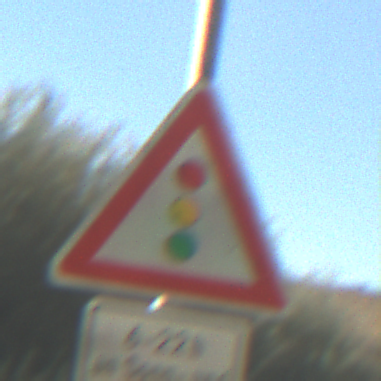
Verkehrszeichen: Lichtzeichenanlage
Zusatzzeichen unten: ZeitangabenMitBeschraenkungAufWochentage4
Umgebung: Outdoor, Nature
Tageszeit: MorningAfternoon
Wetter: PartlyCloudy
Licht: Natural
Jahreszeit: NotSpecified
Kontrast: HighContrast